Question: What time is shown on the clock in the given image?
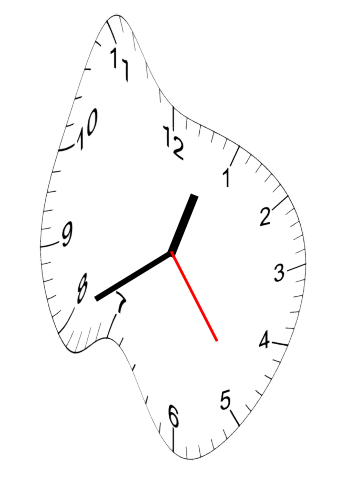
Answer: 12:40:24